Field crop: maize
Growth stage: 2
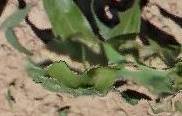
Species: maize